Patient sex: F
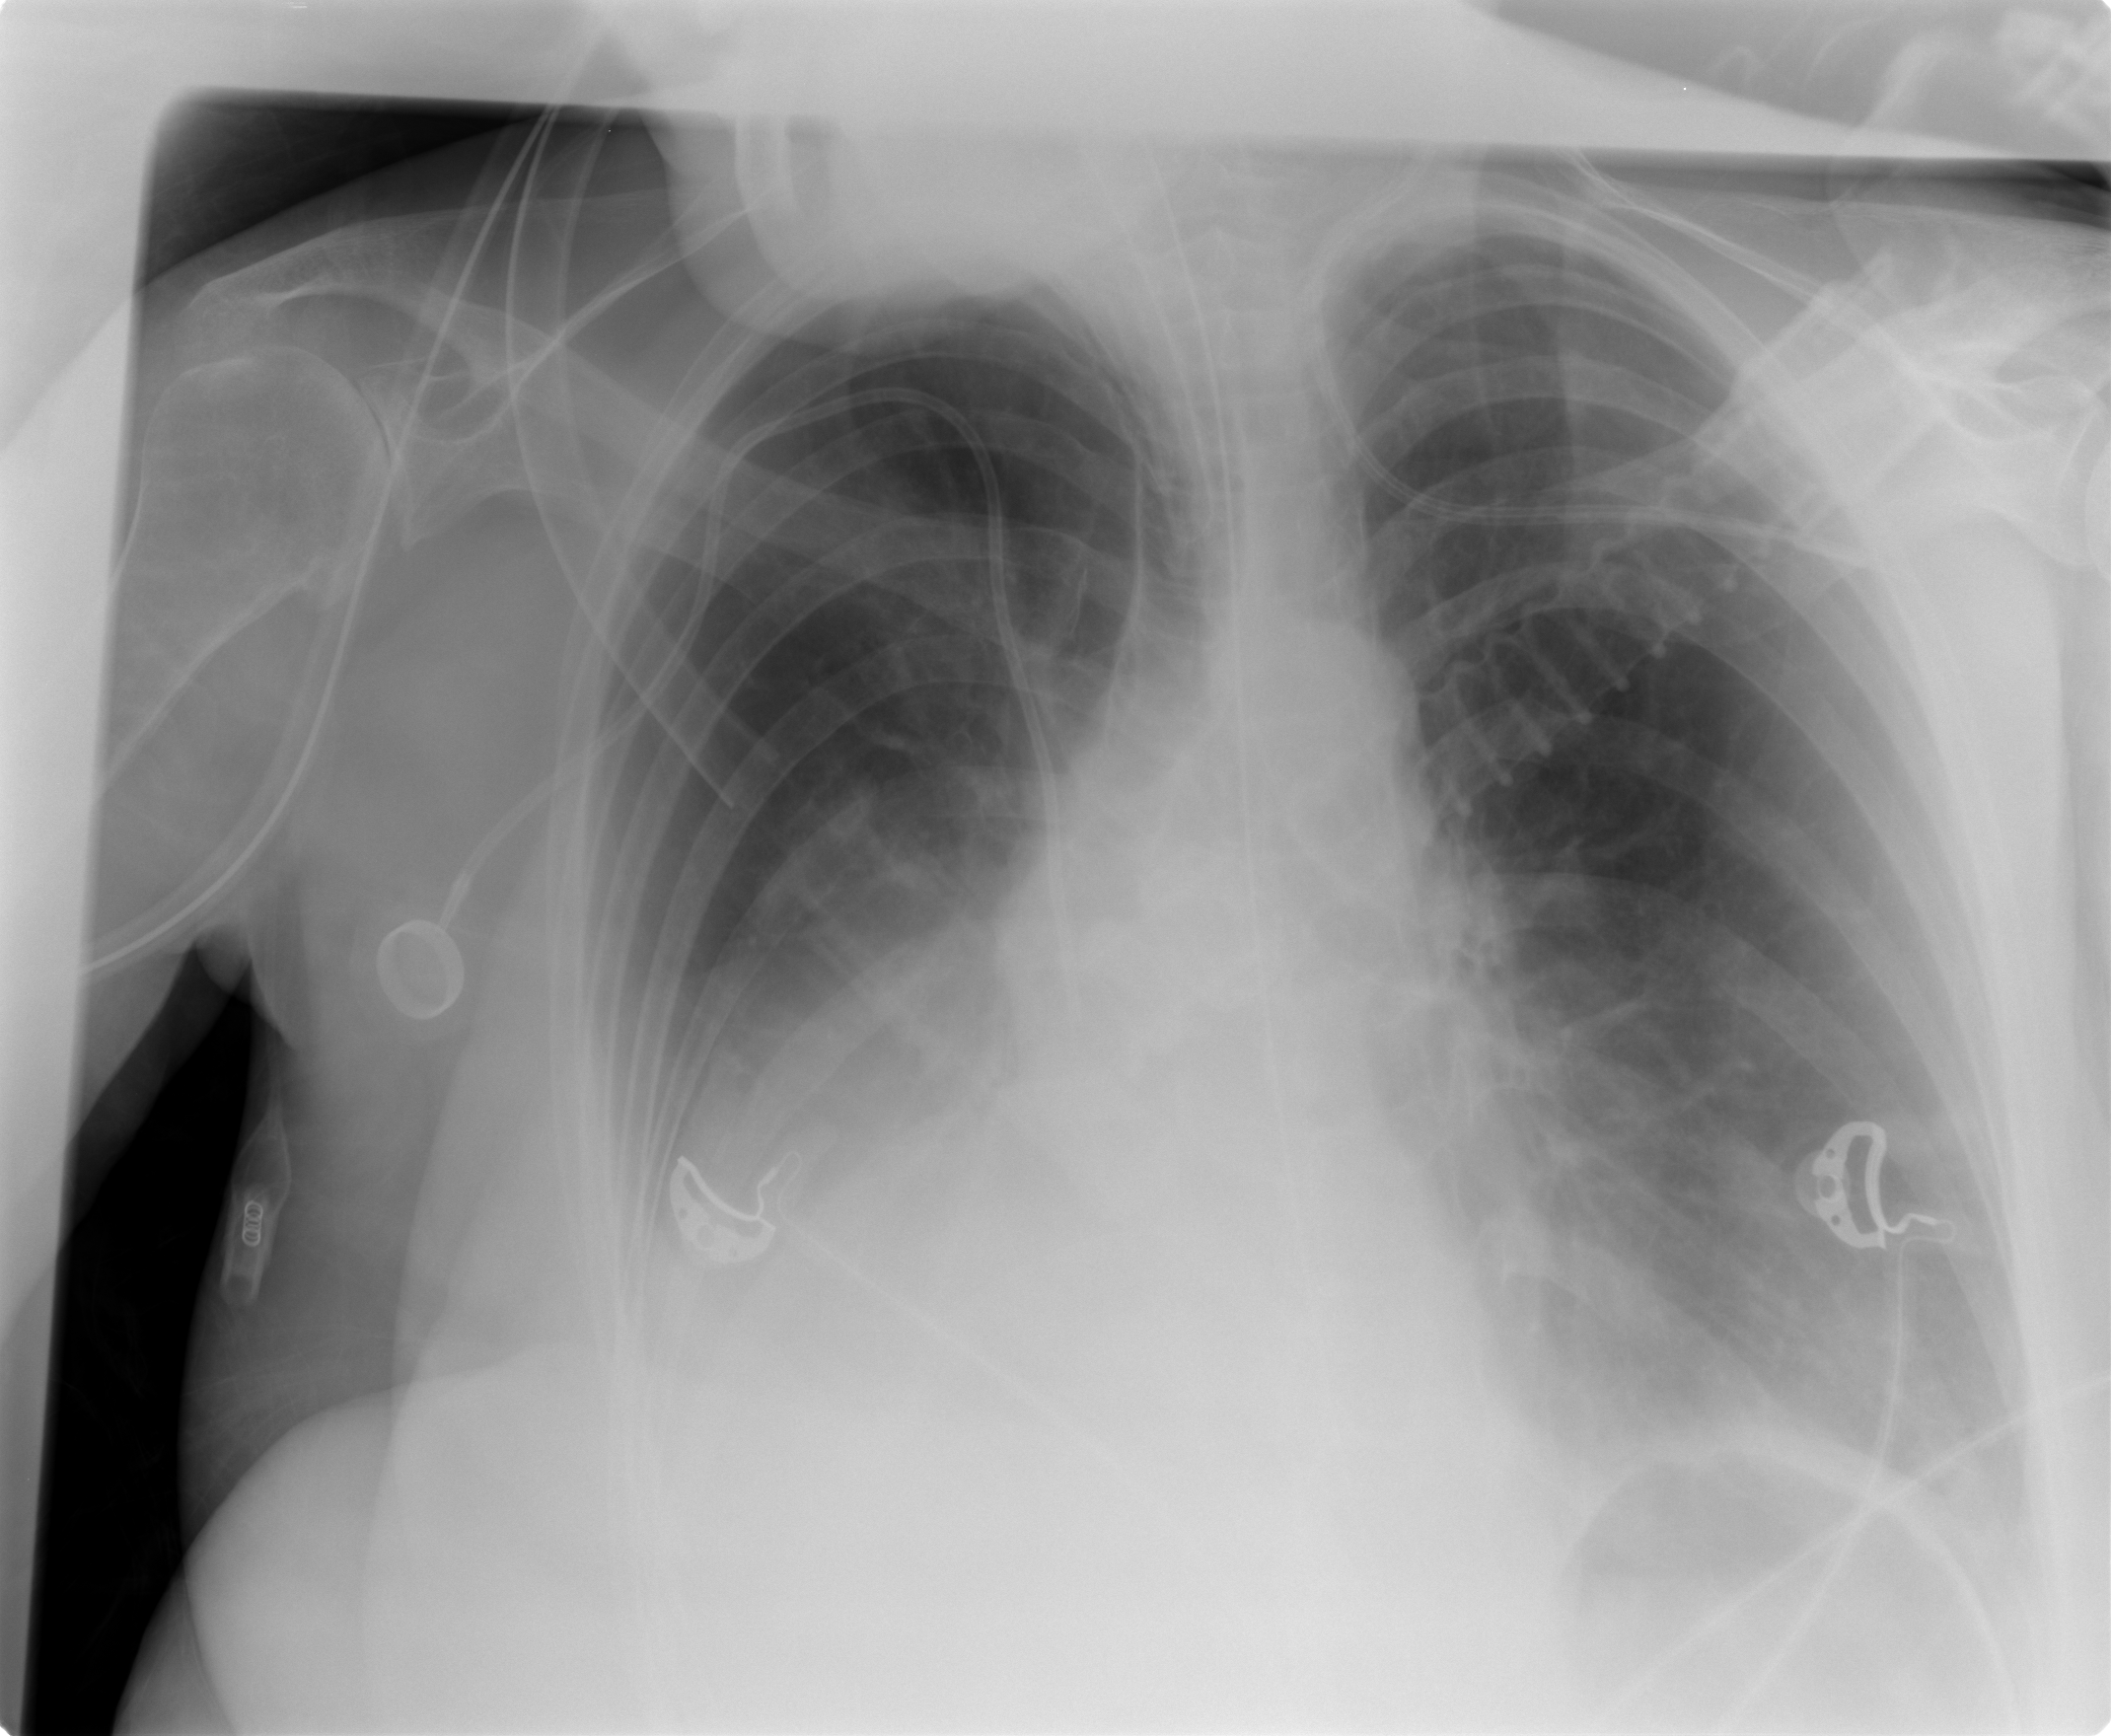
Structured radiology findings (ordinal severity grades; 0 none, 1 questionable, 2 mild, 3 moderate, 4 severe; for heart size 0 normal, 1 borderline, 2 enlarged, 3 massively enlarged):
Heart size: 0
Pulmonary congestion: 0
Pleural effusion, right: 2
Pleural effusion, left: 1
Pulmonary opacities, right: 0
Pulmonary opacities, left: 0
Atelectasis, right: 2
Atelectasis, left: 2